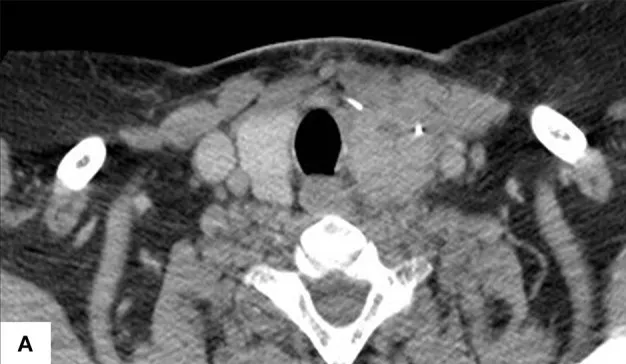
Thyroid CT scans pre.
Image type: radiology (ct)